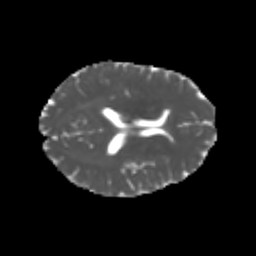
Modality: MD
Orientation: axial
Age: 23
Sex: male
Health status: healthy